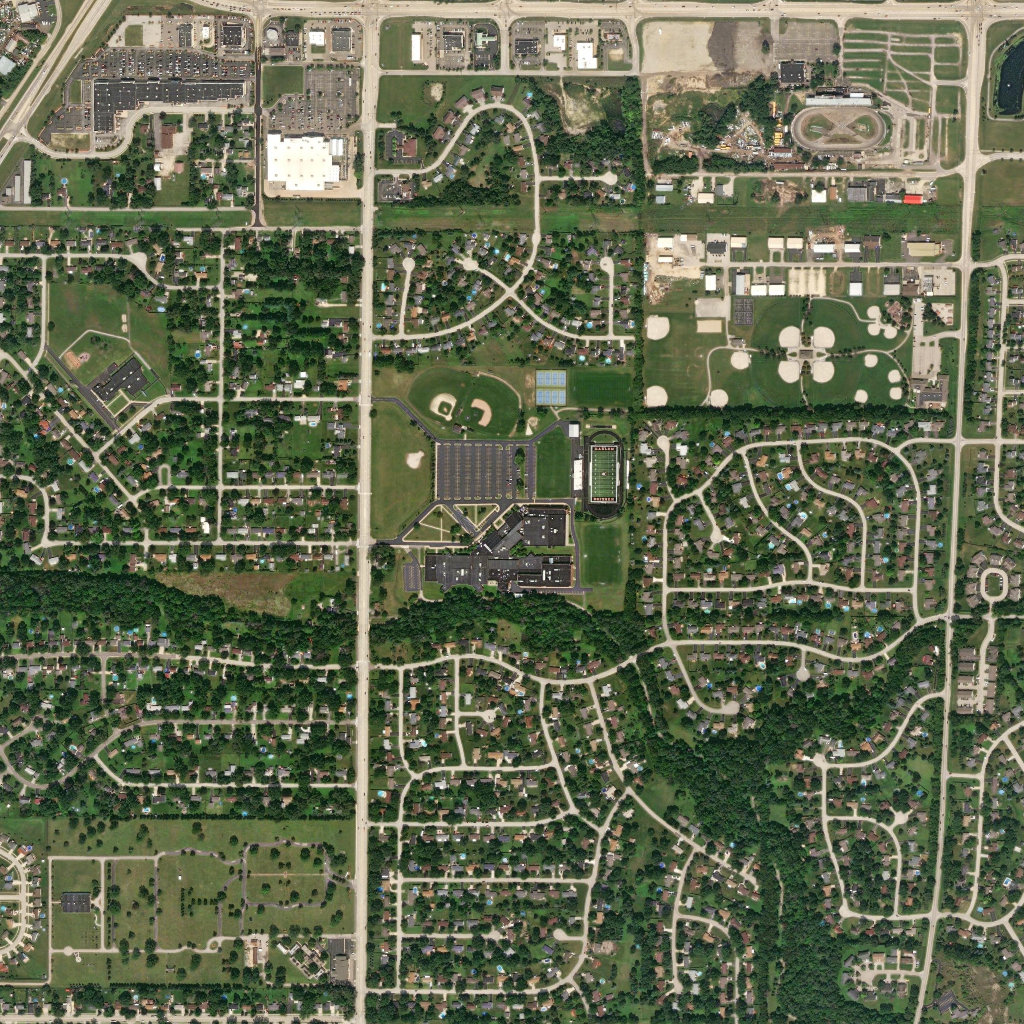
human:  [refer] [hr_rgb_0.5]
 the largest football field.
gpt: <box>[[57, 43, 60, 49, 0]]</box>